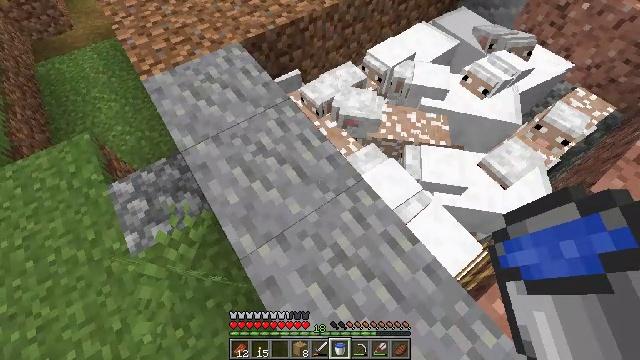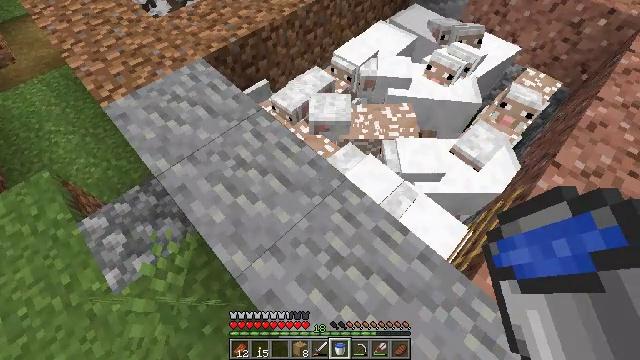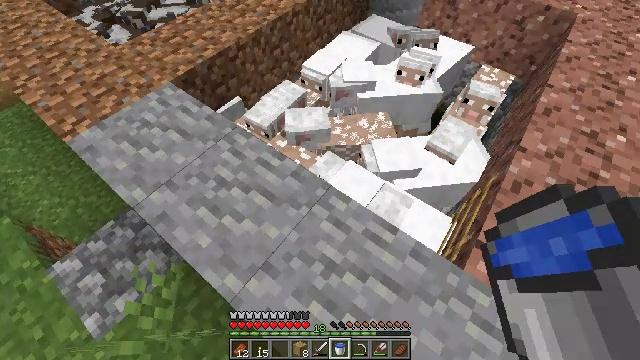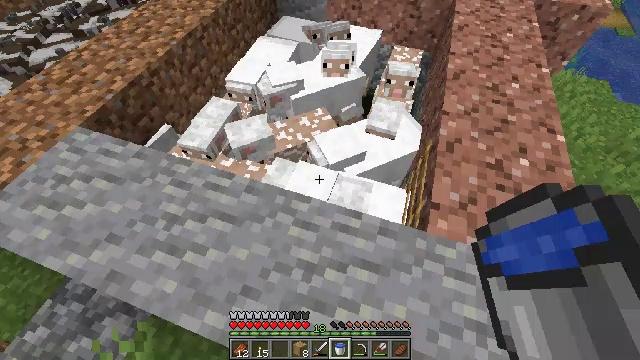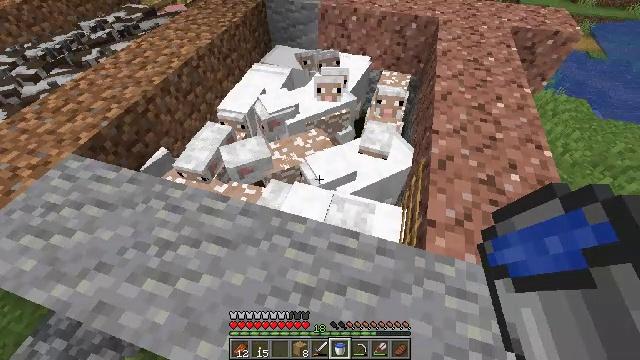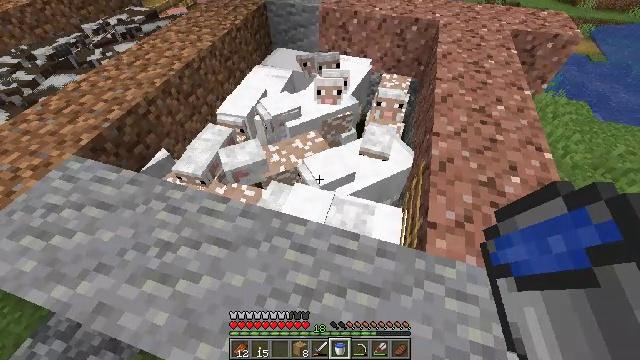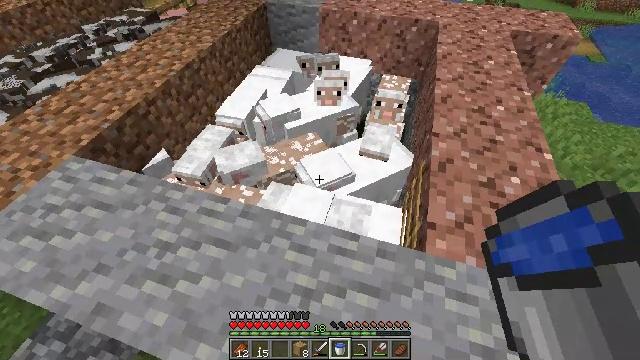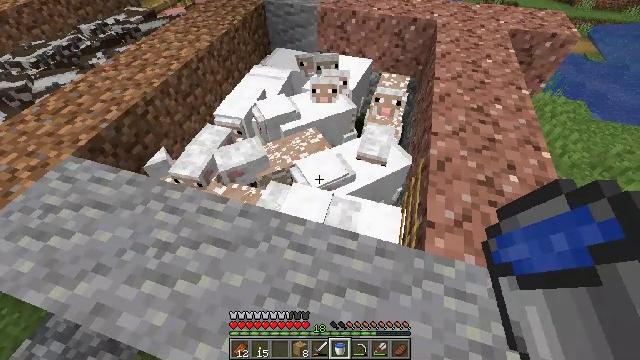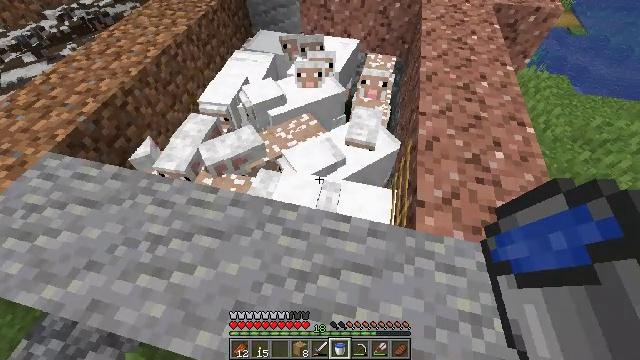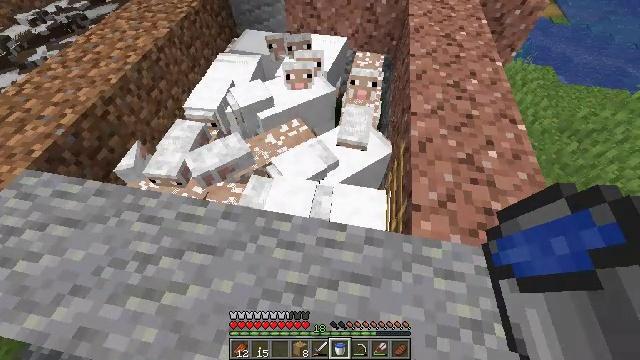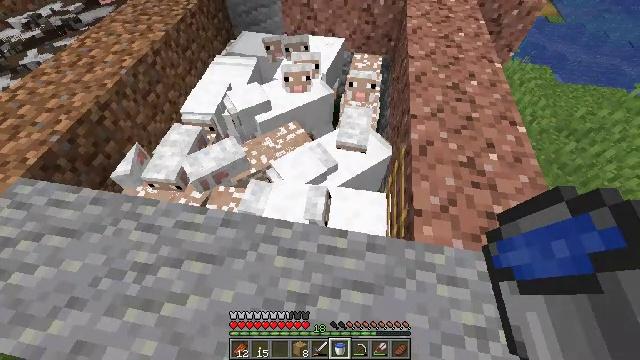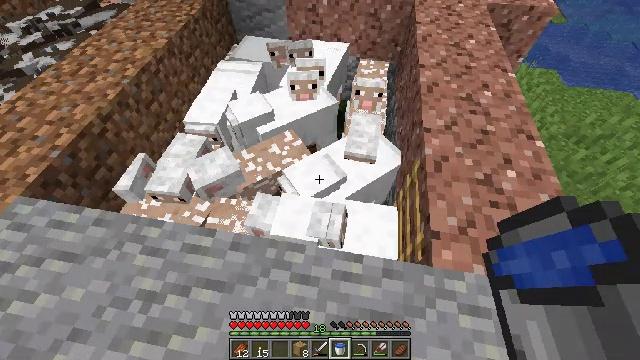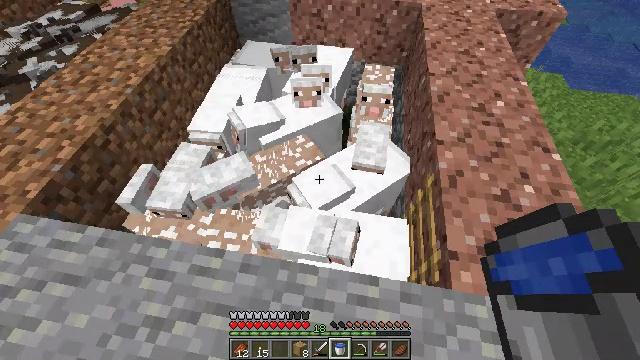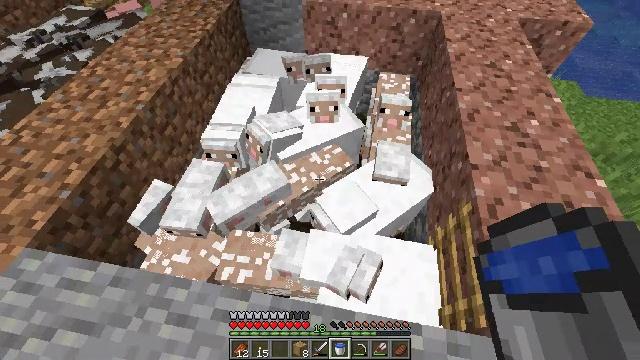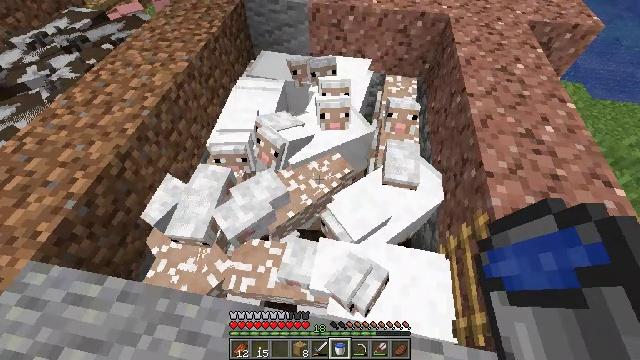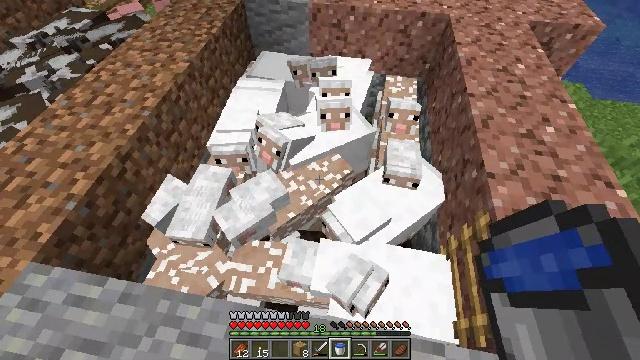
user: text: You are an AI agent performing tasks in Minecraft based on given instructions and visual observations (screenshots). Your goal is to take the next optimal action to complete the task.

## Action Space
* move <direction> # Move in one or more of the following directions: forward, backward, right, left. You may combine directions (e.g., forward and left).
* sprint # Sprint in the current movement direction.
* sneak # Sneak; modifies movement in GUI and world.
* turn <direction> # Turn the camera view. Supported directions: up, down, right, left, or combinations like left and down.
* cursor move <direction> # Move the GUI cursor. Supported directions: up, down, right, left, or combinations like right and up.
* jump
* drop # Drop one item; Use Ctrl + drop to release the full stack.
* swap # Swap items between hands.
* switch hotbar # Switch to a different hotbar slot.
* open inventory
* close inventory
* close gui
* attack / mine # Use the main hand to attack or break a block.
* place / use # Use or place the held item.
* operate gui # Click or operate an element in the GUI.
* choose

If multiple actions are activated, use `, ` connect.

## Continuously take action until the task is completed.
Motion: motion action
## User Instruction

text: Craft a cooked beef on the furnace.
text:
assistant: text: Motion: turn right and up
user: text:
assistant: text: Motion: turn right and up
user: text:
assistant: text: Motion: turn right
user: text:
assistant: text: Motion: turn right and up
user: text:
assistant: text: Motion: no_op
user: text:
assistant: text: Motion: no_op
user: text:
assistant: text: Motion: no_op
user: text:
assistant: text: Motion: turn right and down
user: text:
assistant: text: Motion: move forward, turn right
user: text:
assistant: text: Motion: move forward and move left
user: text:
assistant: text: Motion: move forward and move left
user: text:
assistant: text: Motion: move forward and move left
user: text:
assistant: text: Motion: move forward and move left
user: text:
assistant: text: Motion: no_op
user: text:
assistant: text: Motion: no_op
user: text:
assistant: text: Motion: no_op
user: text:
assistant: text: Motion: no_op
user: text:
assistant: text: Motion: no_op
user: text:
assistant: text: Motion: no_op
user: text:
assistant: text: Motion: no_op
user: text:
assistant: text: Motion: no_op
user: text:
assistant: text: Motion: no_op
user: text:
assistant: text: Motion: no_op
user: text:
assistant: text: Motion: no_op
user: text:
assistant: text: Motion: no_op
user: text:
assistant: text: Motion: no_op
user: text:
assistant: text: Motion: no_op
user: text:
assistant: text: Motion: no_op
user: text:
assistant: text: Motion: no_op
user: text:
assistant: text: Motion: no_op